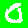
Digit: 0